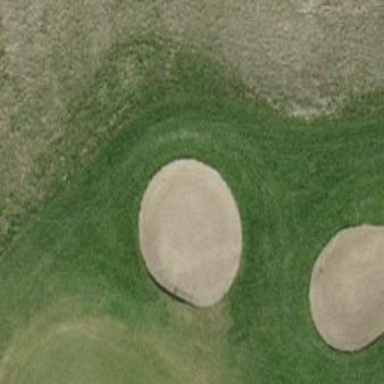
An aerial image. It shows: Golf bunker filled with natural sand.